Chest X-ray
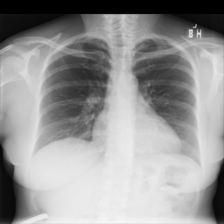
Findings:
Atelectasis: negative
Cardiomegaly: positive
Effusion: negative
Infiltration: negative
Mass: negative
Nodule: negative
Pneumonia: negative
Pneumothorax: negative
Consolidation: negative
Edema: negative
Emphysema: negative
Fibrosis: negative
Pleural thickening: negative
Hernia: negative